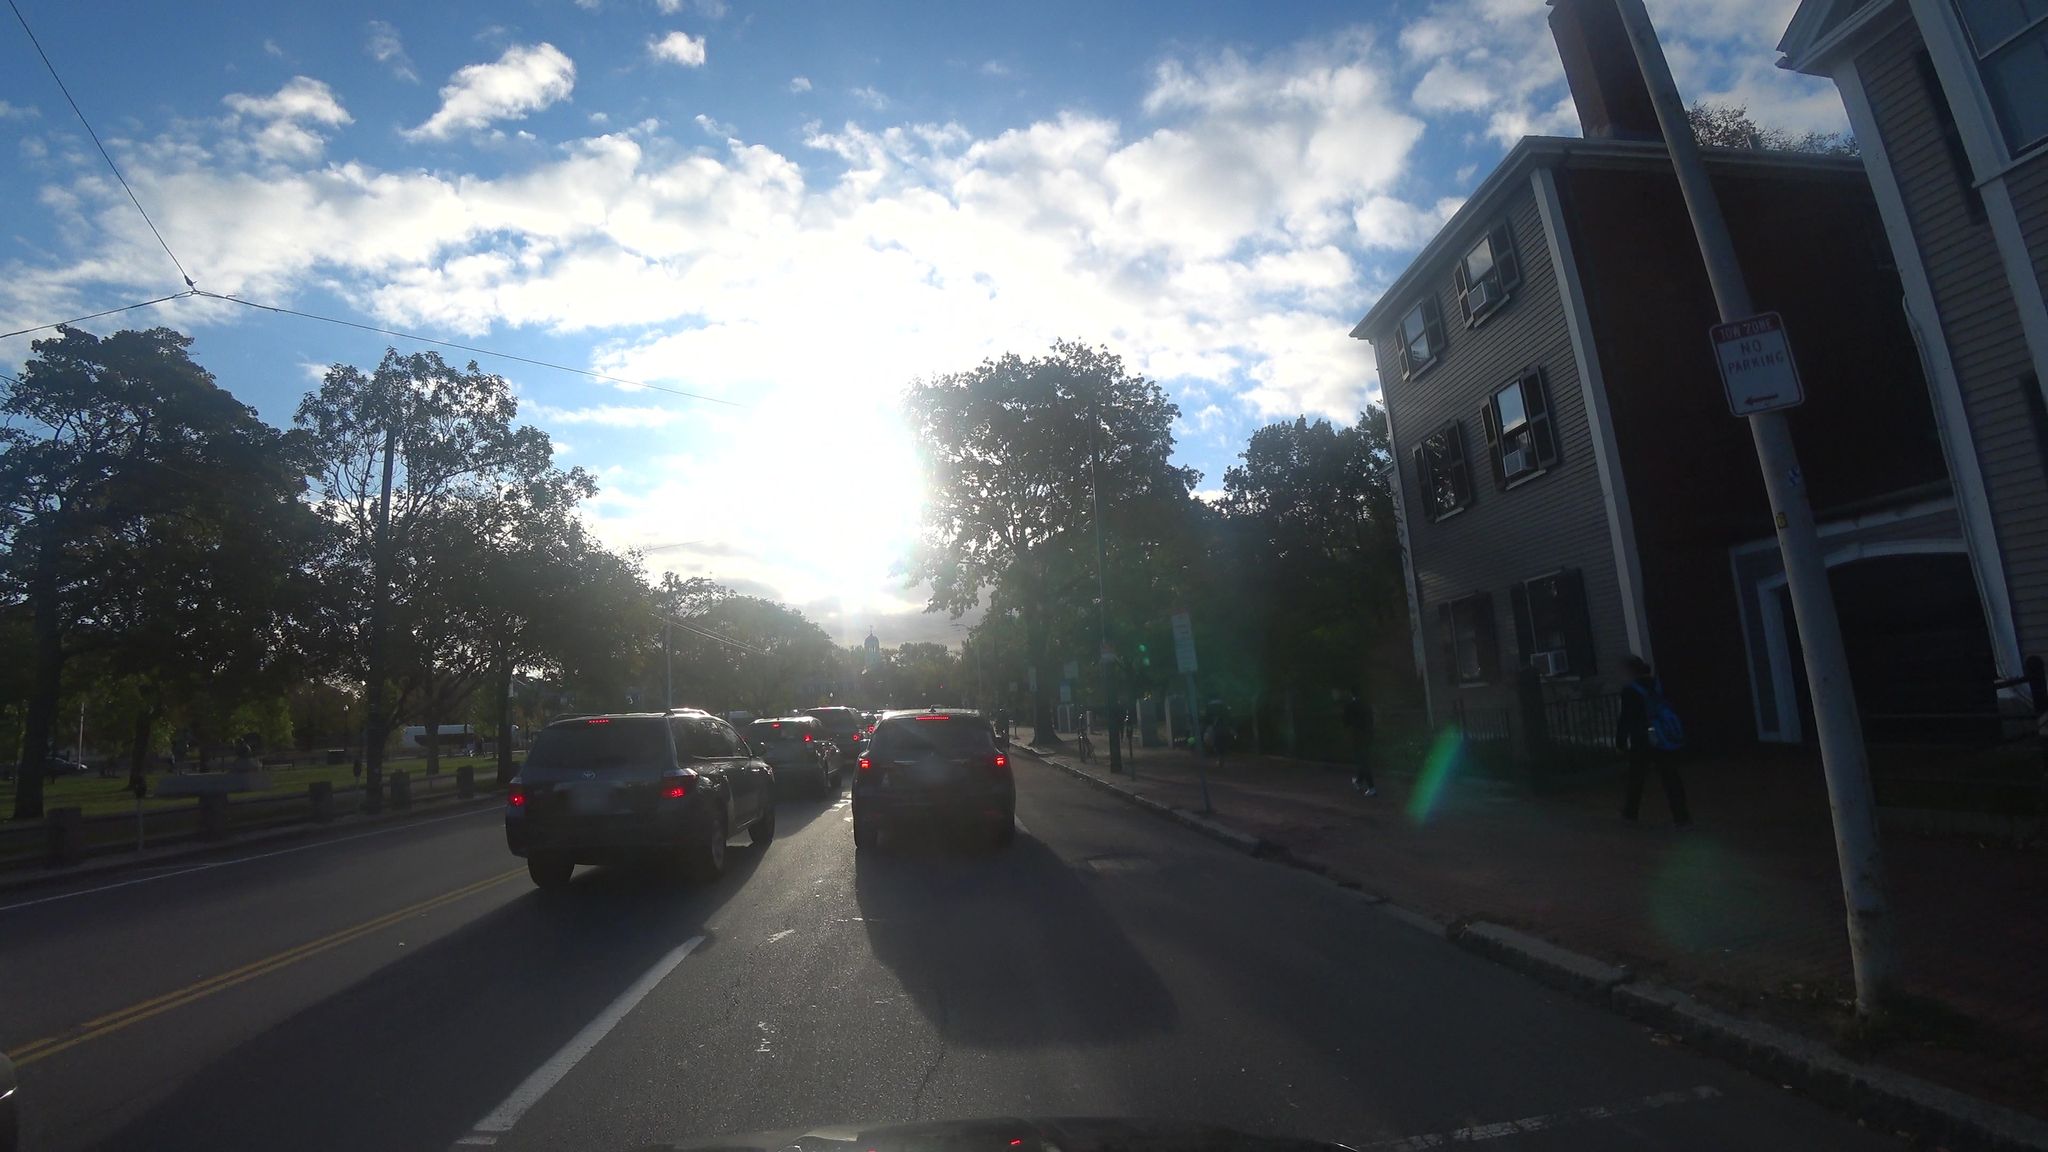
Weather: clear
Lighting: day
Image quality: good
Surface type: driving surface
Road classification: tertiary
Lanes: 4
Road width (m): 21.3
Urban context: urban centre
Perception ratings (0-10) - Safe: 2.66, Lively: 7.91, Beautiful: 9.19, Boring: 0.7, Depressing: 1.71, Wealthy: 6.28